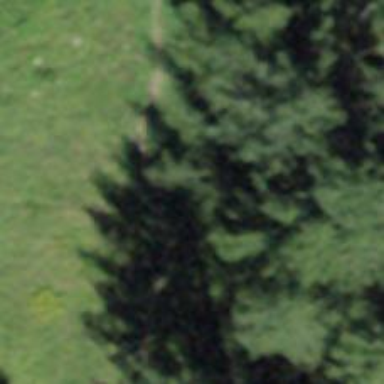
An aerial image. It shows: Path covered in grass.